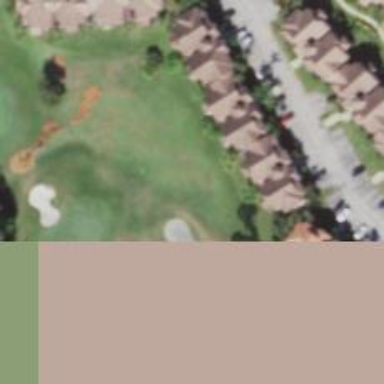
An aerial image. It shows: Golf cartpath that is also road path.